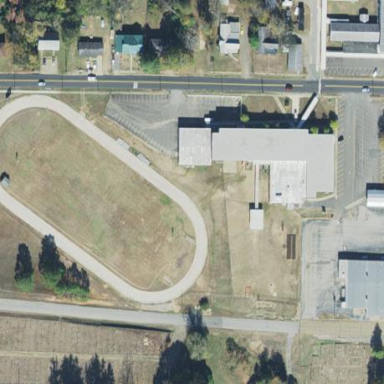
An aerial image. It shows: Athletic track located in leisure land area.